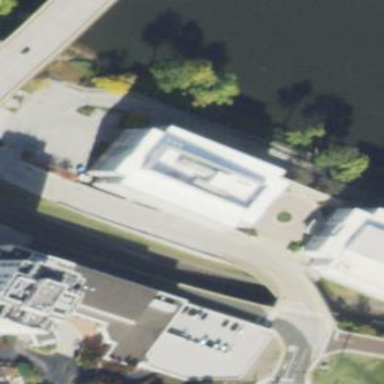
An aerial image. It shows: Office building.